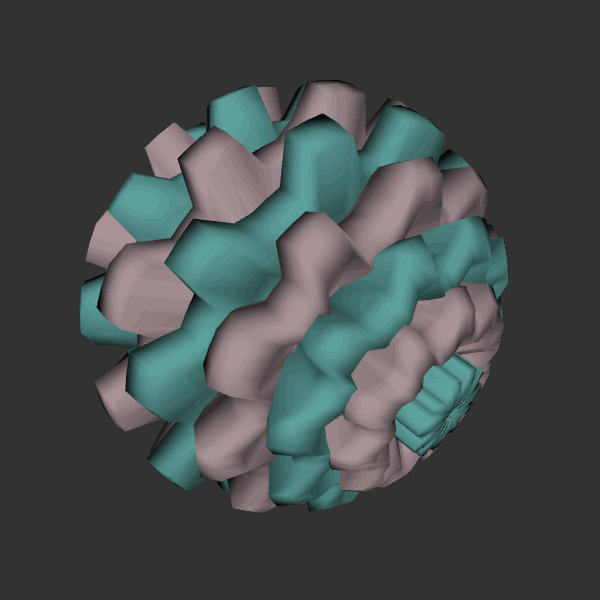
Background: dark